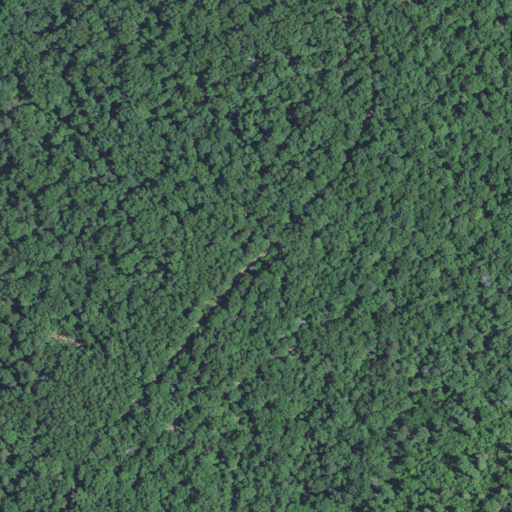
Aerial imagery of ridge(s) in Missouri named Benning Ridge containing deciduous forest and mixed forest